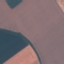
Land use / land cover: AnnualCrop